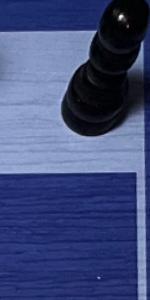
Label: Empty